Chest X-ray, AP view. Patient: 54 years old, sex F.
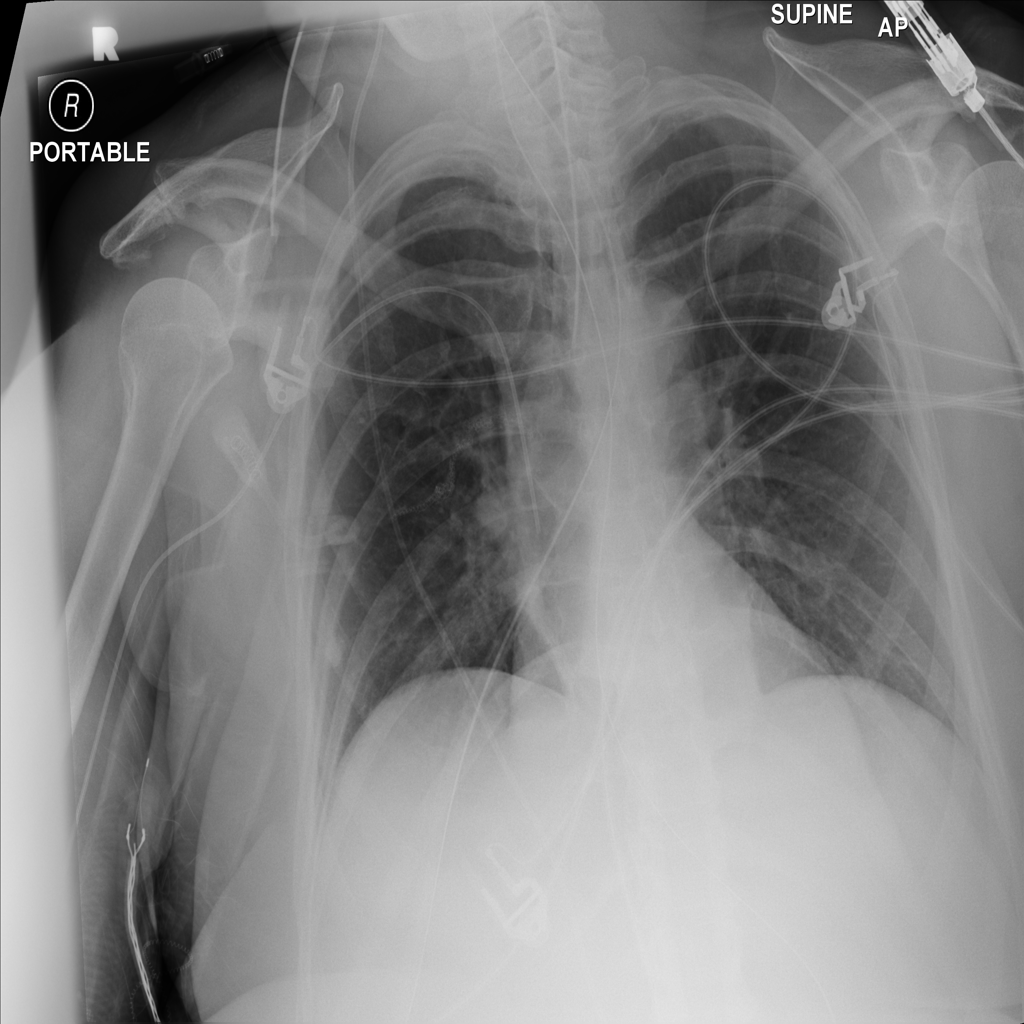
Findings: No Finding